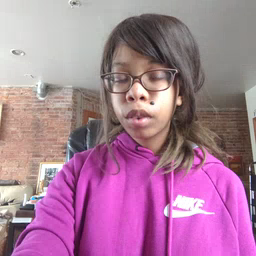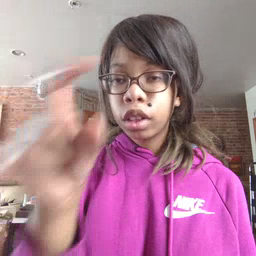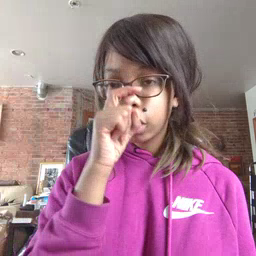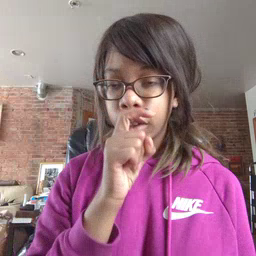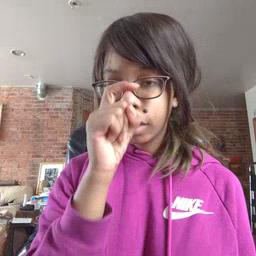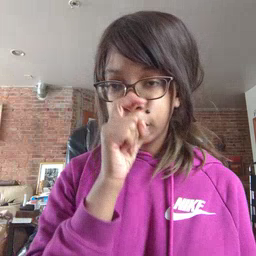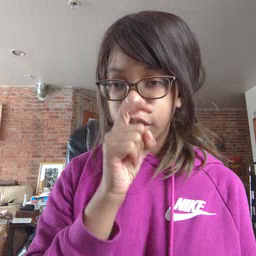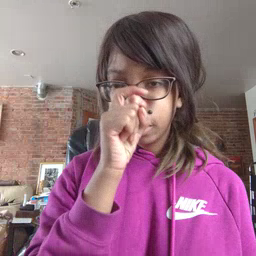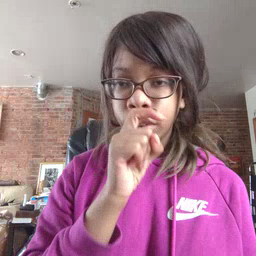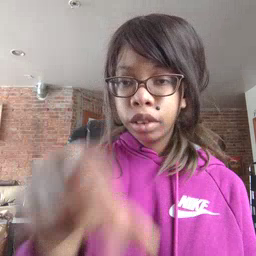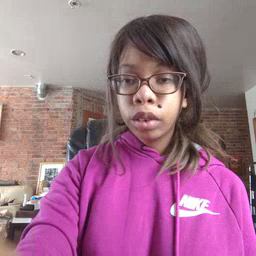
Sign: doll